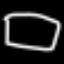
Label: square